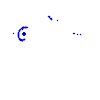
Particle: kaon